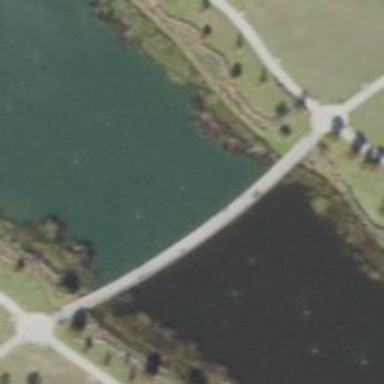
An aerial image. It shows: Footway road near dam waterway.